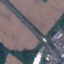
Land use / land cover: Highway